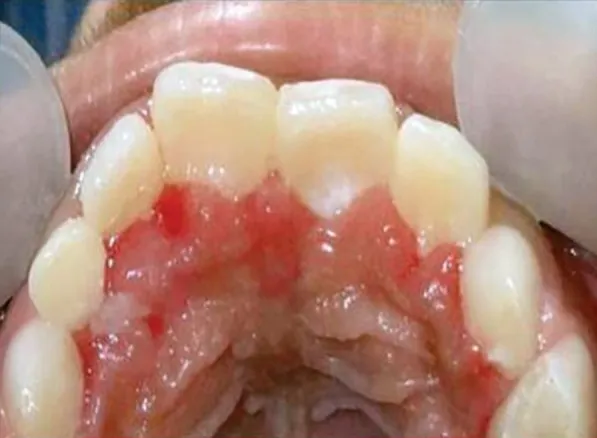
Intraoral maxillary occlusal view after correction.
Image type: medical_photograph (other_medical_photograph)